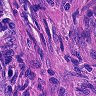
Metastatic tissue present: yes